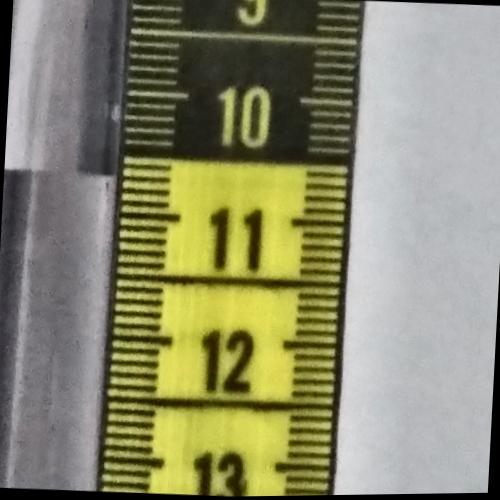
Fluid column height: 10.7 cm